Question: This category/subcategory table for eCommerce site.
The level of subcategory are unlimited that admin can create many level subcategories.

Output
Books
Books>English
Books>English>Quotes
Stationary
Stationary>Paper
Stationary>Paper>Art
Stationary>Paper>Art>Cover
Stationary>Paper>Art>Cover>A4 Size
Suggest me the SQL query to display output as below:
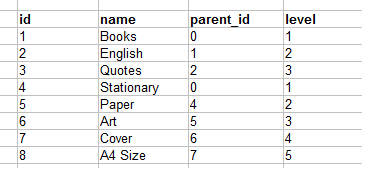
Answer: With the approach with 'parent_id' you cannot have a MySql-Query with unlimited subcategories because MySql doesn't support recursion.
You have to do this with serverside programming.
I would suggest to read about <URL>.
With these approaches you will be able to get all tree levels with one query.